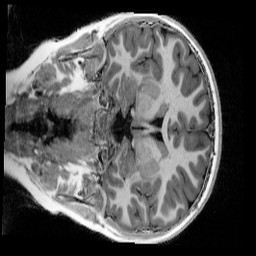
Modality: UNIT1_denoised
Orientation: coronal
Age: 9
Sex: male
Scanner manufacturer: siemens
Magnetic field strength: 3 T
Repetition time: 4 s
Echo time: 0.00303 s